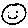
Label: smiley face